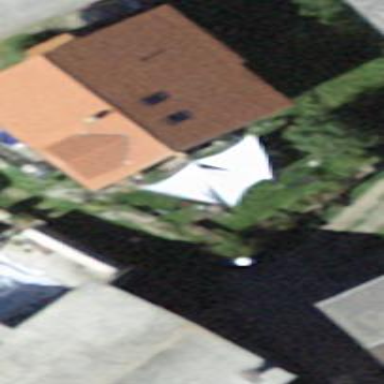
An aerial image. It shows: Simple house.